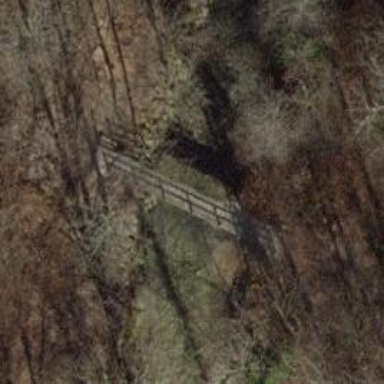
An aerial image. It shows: Track road with bridge.